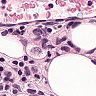
Metastatic tissue present: yes